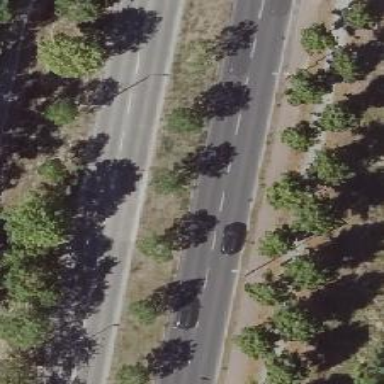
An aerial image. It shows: Avenue lined with deciduous broadleaved trees.